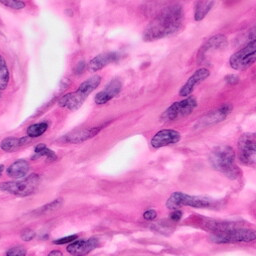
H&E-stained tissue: Pancreatic